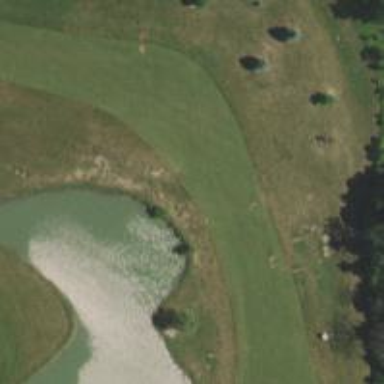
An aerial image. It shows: Golf hole.